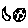
Label: moon